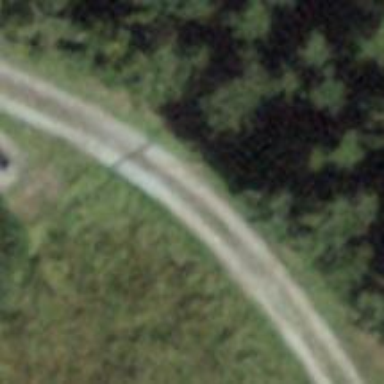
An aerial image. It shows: Unpaved track road.